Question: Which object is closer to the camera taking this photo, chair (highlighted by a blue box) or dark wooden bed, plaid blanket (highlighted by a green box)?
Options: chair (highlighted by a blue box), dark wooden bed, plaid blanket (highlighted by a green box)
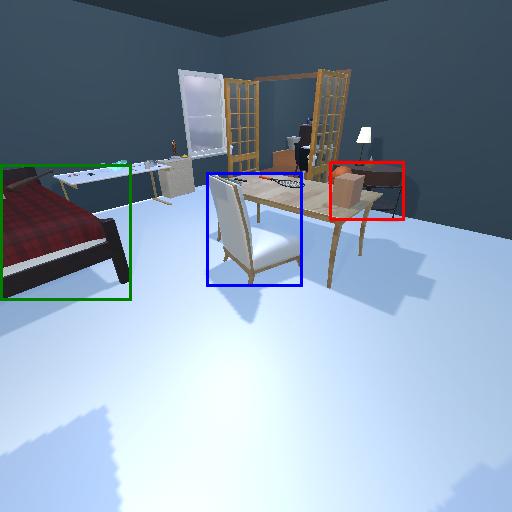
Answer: chair (highlighted by a blue box)